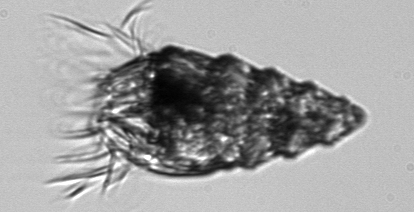
Label: Laboea_strobila